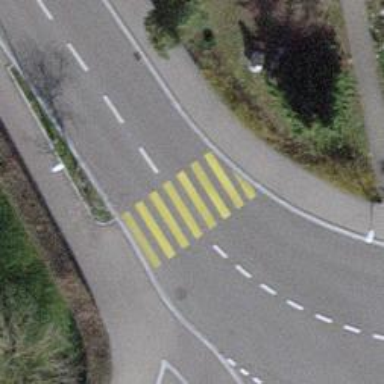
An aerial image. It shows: Asphalt footway with marked crossing.